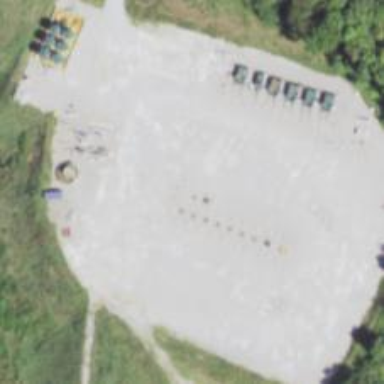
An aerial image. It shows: Petroleum well.